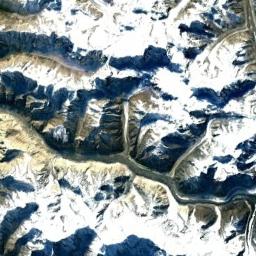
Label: snowberg